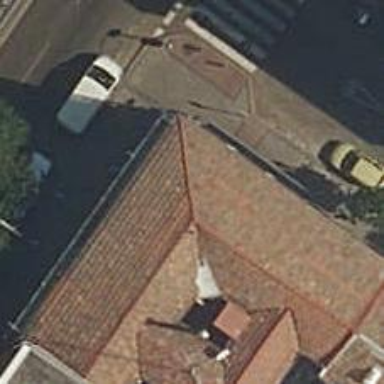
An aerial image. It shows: Restaurant.